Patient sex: M
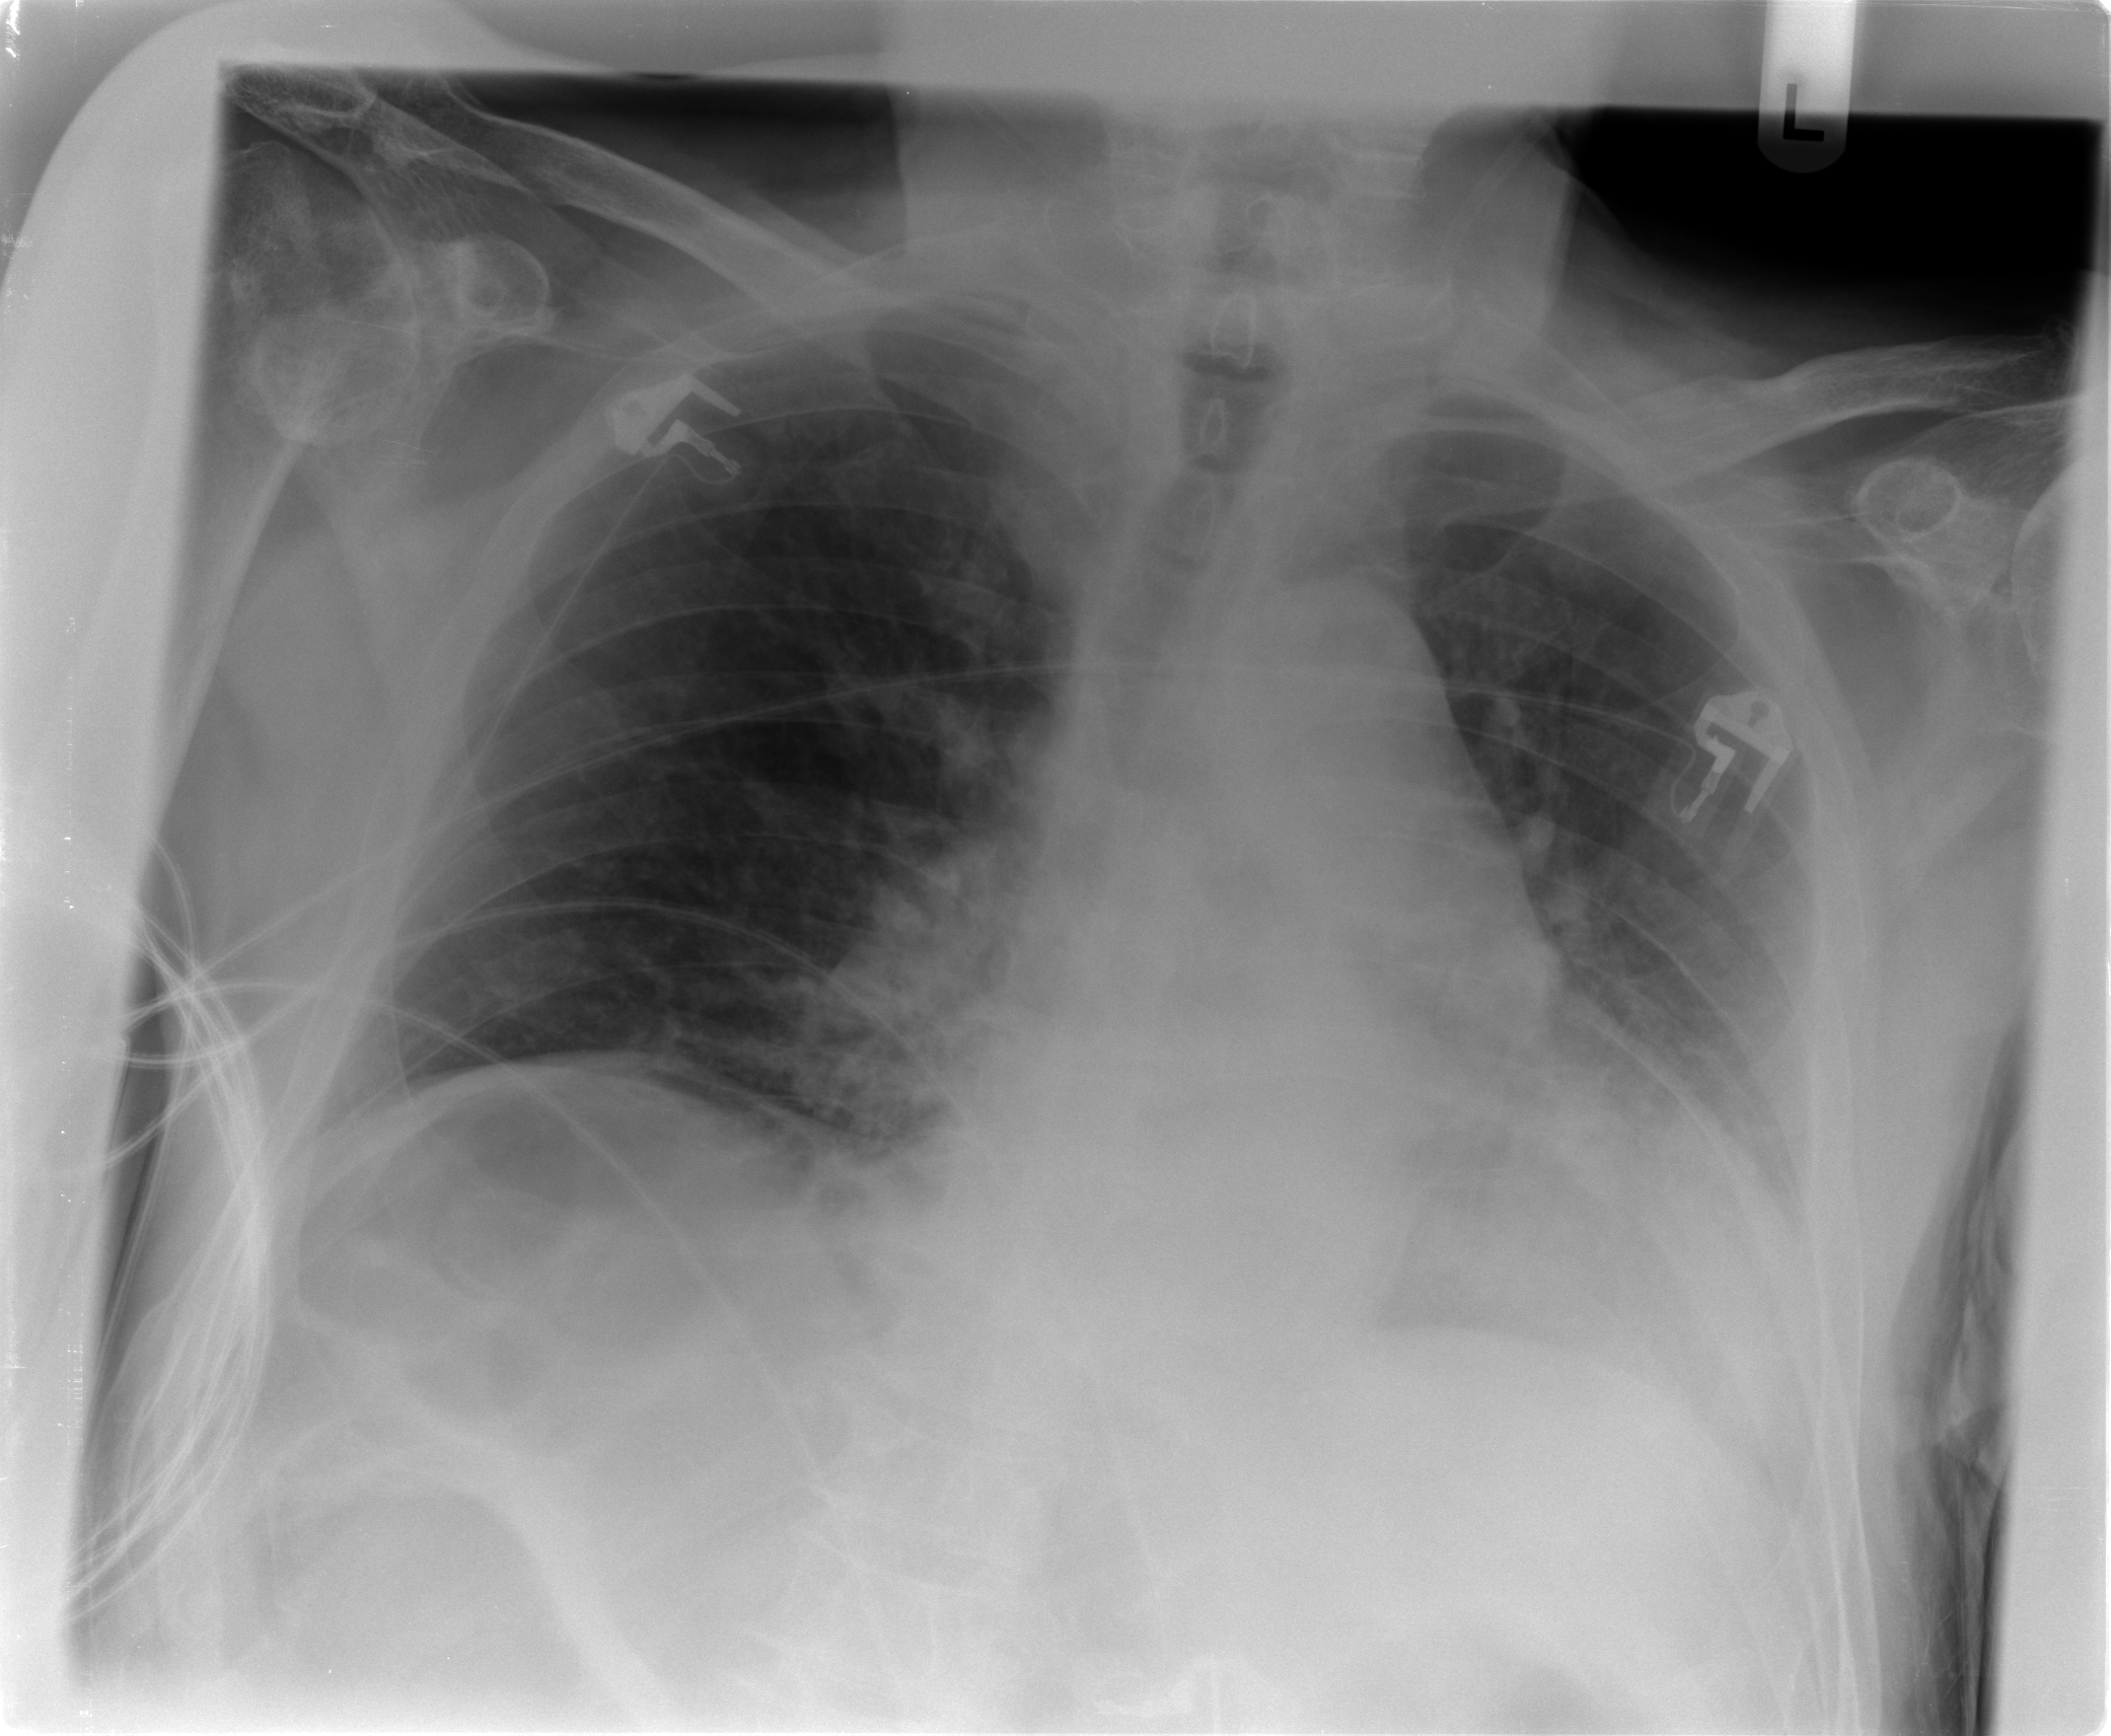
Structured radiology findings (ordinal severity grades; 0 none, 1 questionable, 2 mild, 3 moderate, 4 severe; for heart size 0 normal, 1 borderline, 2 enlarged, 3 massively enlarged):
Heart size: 1
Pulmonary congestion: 1
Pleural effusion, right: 0
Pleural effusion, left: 2
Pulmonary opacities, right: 0
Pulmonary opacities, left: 0
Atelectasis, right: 2
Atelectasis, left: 2